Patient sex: F
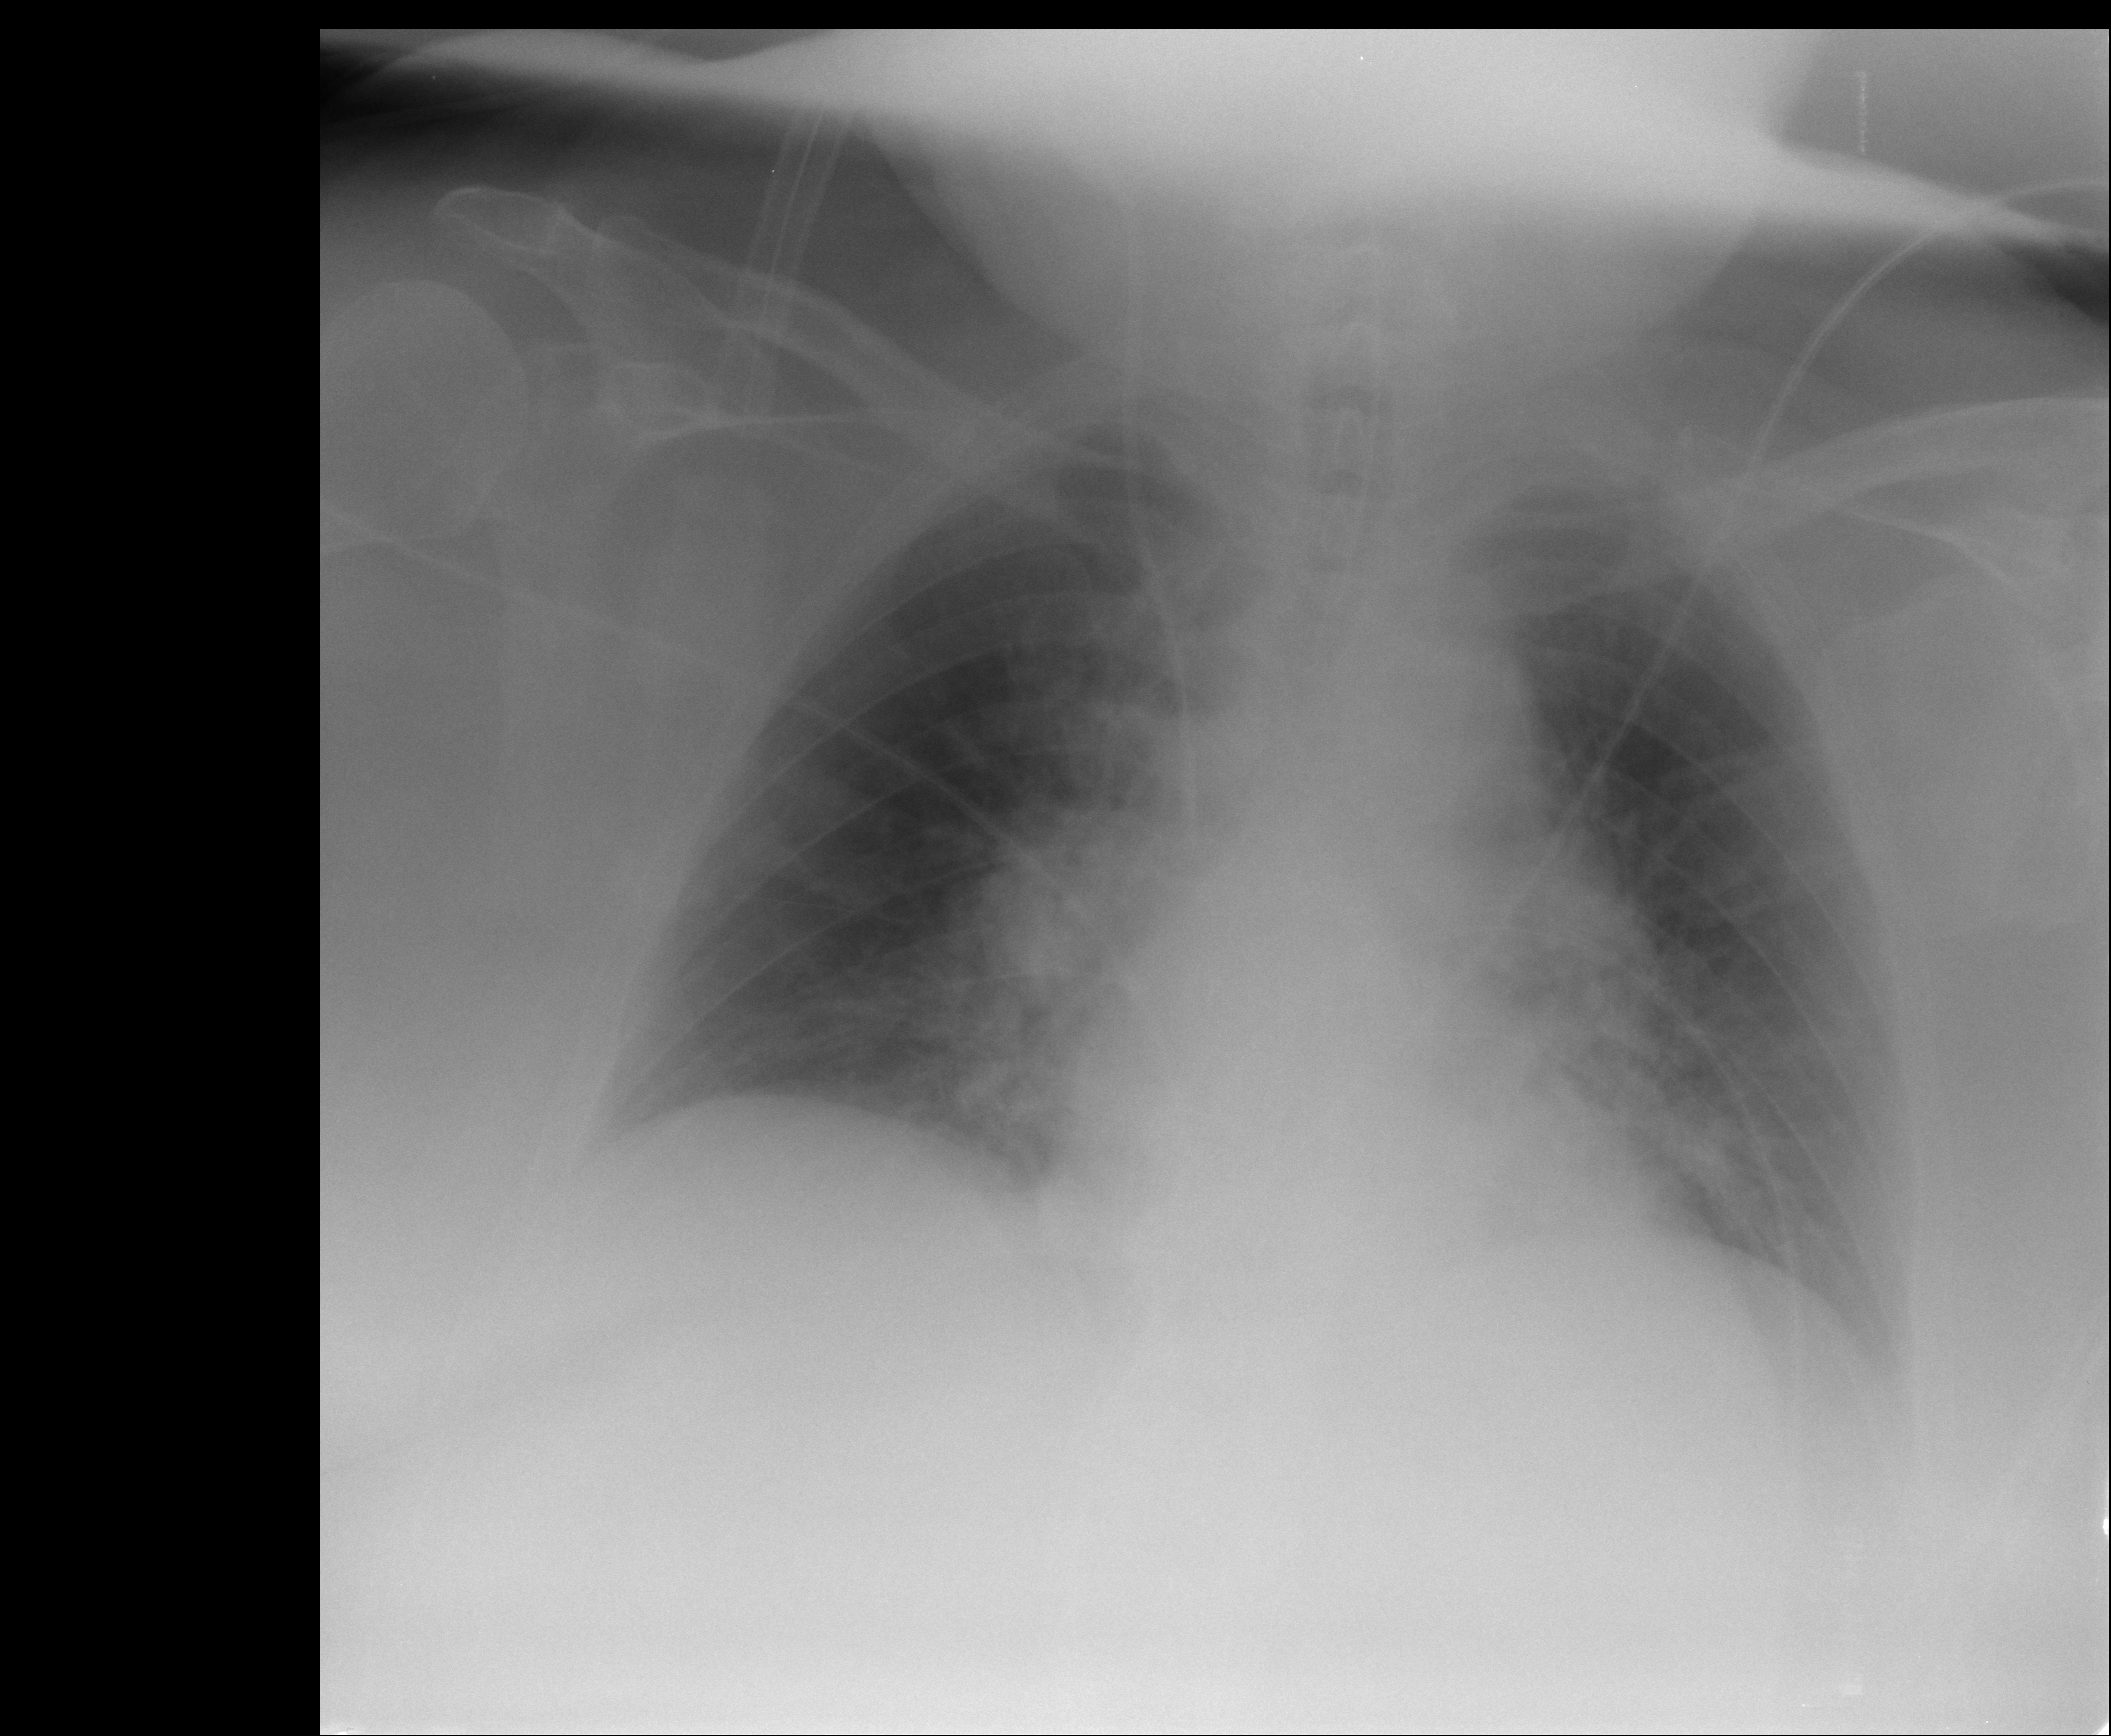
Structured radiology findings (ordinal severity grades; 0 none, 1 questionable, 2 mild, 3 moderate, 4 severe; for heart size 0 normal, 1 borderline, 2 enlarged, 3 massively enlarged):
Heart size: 0
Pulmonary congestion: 1
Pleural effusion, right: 0
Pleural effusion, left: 0
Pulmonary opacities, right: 0
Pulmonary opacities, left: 0
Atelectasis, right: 0
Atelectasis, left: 0